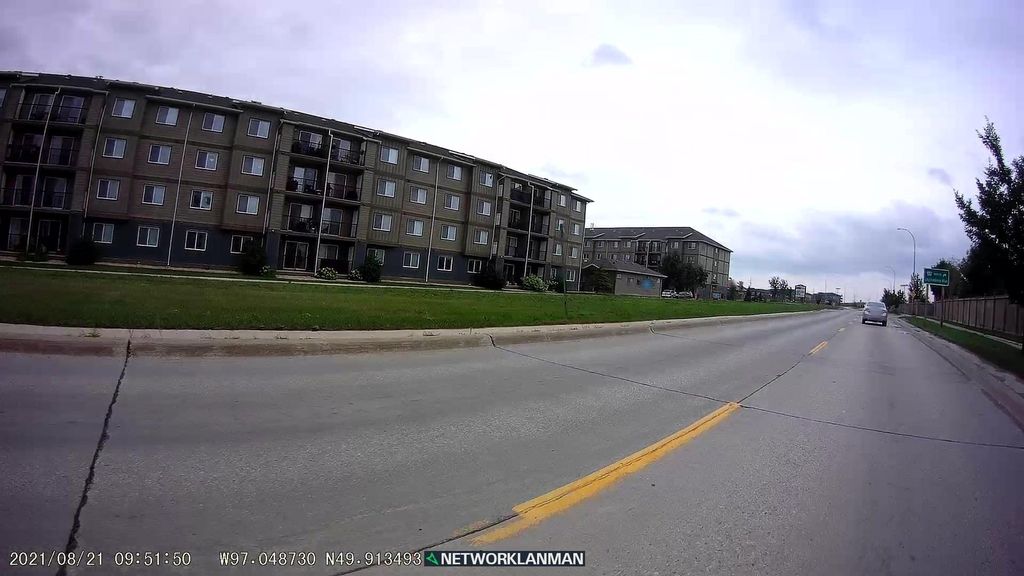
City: winnipeg